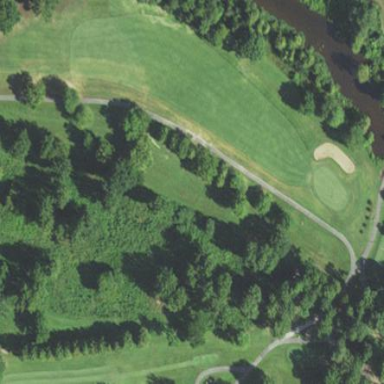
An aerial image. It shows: Area of rough grass used for golf.